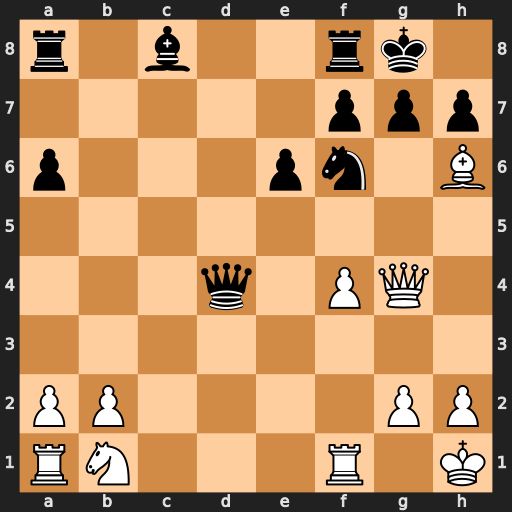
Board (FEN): r1b2rk1/5ppp/p3pn1B/8/3q1PQ1/8/PP4PP/RN3R1K
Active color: w
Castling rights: -
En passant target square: -
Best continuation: Qxg7#